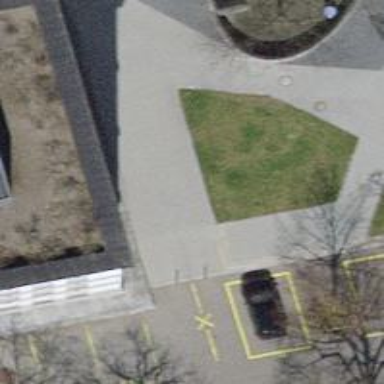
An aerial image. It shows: Footway surfaced with paving stones.